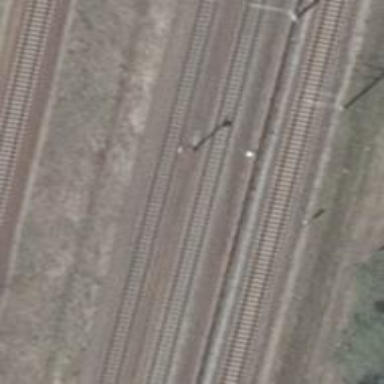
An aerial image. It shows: Railway signal.